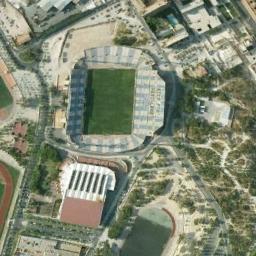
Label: stadium